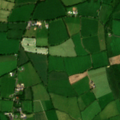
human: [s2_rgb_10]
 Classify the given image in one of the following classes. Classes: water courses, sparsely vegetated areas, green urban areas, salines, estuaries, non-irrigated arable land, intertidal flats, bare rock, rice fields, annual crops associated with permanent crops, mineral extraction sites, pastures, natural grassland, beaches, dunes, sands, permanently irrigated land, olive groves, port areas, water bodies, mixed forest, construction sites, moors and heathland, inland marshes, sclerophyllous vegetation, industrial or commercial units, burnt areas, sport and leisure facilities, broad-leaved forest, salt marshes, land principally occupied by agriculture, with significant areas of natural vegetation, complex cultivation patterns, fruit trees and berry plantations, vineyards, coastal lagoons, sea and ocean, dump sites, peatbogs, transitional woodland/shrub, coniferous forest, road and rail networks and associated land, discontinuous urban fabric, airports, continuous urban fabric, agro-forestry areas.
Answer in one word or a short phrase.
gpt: non-irrigated arable land, pastures